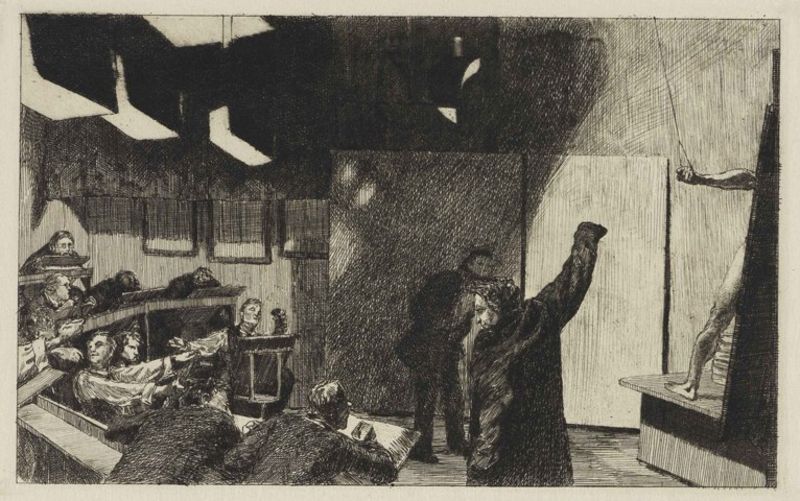
Titel: Aktsaal der Kunstgewerbe-Schule
Künstler: Max Klinger
Standort: Karlsruhe
Institution: Staatliche Kunsthalle Karlsruhe
Schlagwörter: akt, dunkel, gemälde, mann, nackt, schatten, weiß, menschen, sitzen, frau, geste, grau, hell, holz, lampen, licht, männer, raum, schwarz, skizze, tisch, tische, zeichnung, zimmer, haus, gespräch, leute, versammlung, wand, anatomie, arm, stehen, figur, haare, interieur, mantel, pose, innen, personen, person, theater, kontrast, bein, bilder, modell, düster, lehrer, schule, studie, unterricht, zuschauer, grafik, graphik, bank, saal, tafel, streng, atelier, maler, podest, model, tusche, kohle, seil, druck, druckgraphik, druckgrafik, schraffur, radierung, künstler, schwarzweiß, brille, faust, bleistift, posieren, medizin, kunst, malen, bänke, pult, daumier, art, schwarz weis, zeichnen, schreiben, diskussion, schüler, lernen, interieru, zuhörer, zeichner, akademie, meister, studio, lehre, zeichnungen, universität, uni, auditorium, hörsaal, studenten, vorlesung, sitzung, vortrag, gefesselt, saak, aktmodell, malkurs, zeichenkurs, kunstakademie, mahler, graphiik, gemäld, aktmodel, zeichenschule, professoren, kunstschule, kunstunterricht, aktzeichnen, kurs, dinkel, kunststudium, kunsthochschule, zeichenstunde, dozent, 20jh, zeihnen, audi max, widerspruch, stdenten, kunstklasse, kunststunde, aktsaal, #schüler